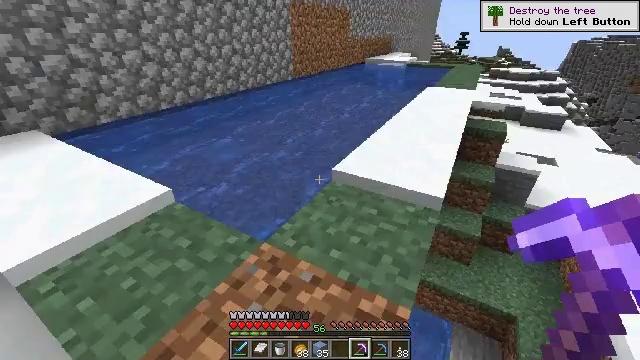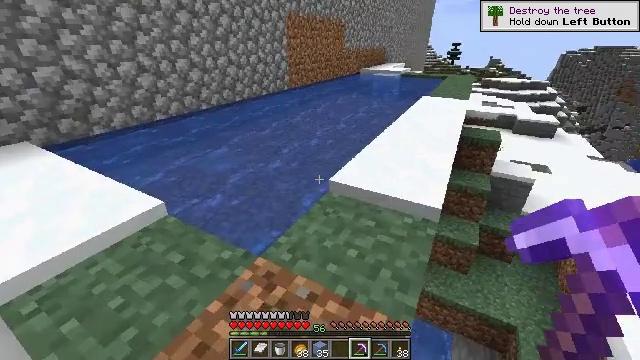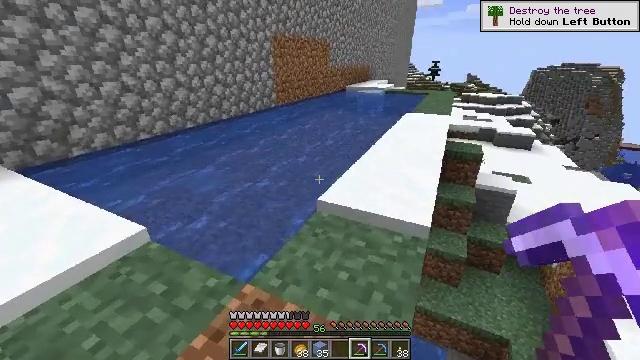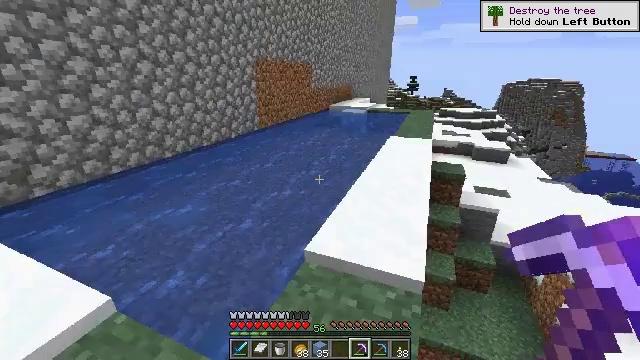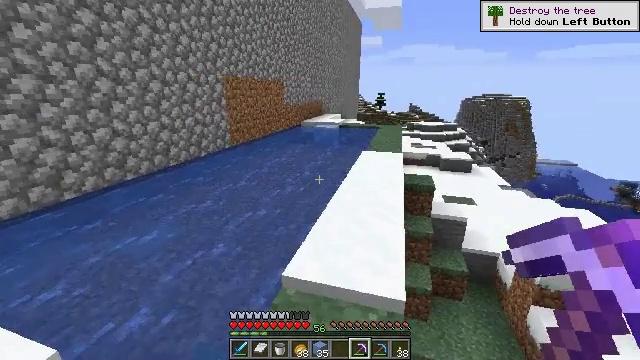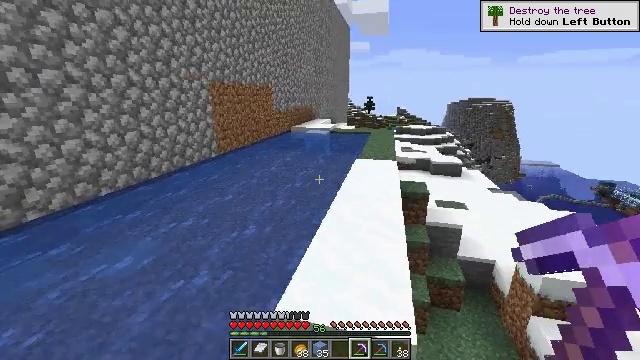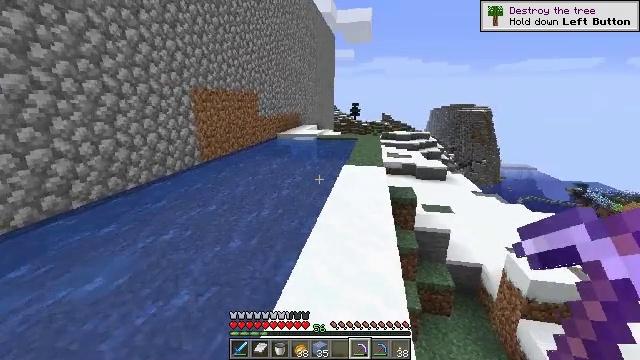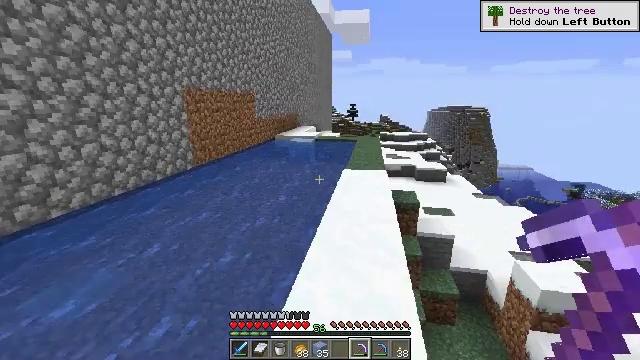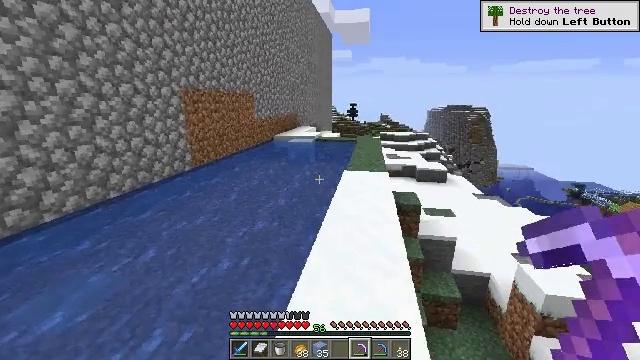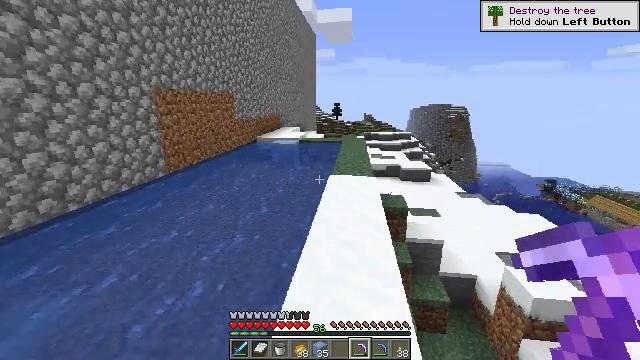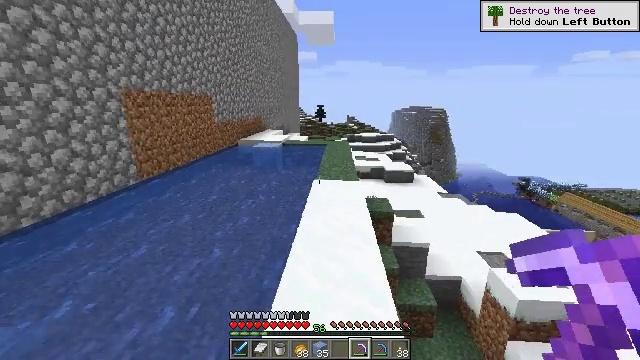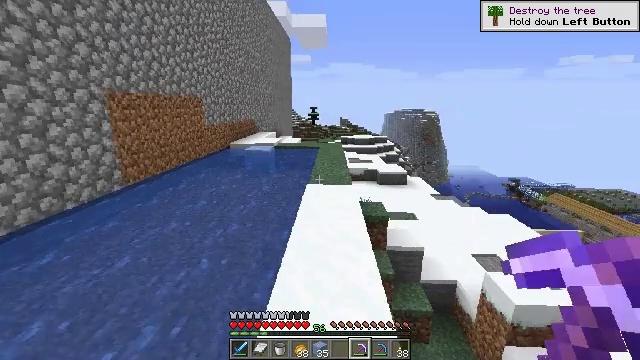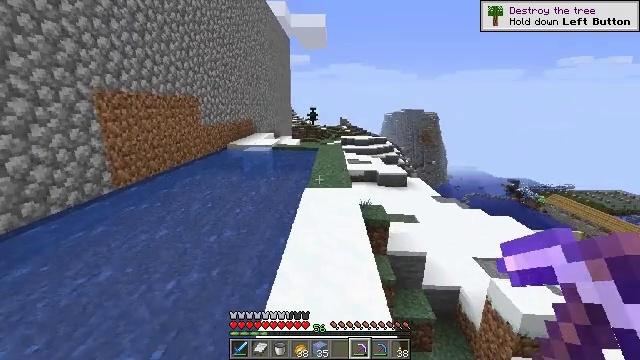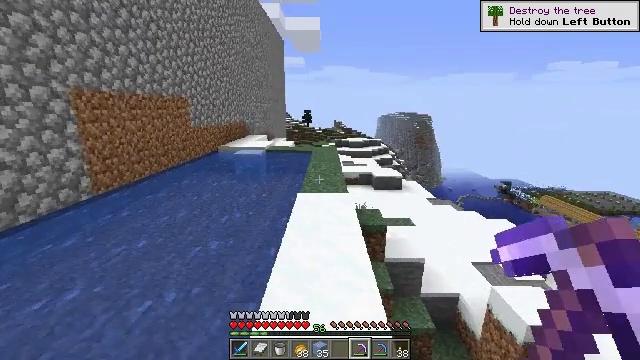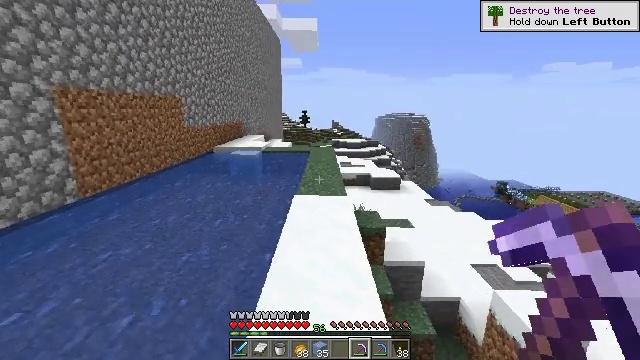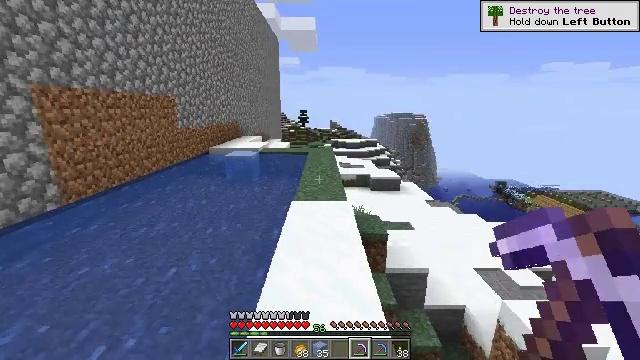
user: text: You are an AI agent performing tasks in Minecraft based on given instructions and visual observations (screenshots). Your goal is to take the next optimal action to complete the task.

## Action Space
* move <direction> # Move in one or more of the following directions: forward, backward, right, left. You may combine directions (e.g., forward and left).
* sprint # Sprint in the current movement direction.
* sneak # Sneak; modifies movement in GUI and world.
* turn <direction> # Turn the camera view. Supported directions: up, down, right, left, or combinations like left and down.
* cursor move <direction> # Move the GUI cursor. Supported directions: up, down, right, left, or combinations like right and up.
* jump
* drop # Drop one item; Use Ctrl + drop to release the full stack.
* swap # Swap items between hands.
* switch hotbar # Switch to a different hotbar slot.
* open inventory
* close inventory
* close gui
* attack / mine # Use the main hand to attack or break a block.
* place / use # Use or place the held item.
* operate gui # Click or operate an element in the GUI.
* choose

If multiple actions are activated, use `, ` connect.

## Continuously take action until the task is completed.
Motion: motion action
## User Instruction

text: Mine ice to use in an ice pathway.
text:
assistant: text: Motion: move forward, turn up
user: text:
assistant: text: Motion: move forward, turn right and up
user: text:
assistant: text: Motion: move forward, turn right and up
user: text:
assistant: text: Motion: move forward, turn right and up
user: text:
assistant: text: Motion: move forward, turn right
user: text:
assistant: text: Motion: move forward, turn right and up
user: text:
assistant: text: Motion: move forward
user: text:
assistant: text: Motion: move forward
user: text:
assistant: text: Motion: move forward, turn right
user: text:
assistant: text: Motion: move forward, turn right
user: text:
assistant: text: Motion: move forward, turn right
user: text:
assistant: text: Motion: move forward
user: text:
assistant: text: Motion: move forward, turn right
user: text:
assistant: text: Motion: move forward
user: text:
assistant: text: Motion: move forward
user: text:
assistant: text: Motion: move forward
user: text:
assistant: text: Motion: move forward
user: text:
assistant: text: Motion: move forward
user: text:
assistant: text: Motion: move forward
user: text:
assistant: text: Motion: move forward
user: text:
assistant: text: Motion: move forward
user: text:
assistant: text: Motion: move forward
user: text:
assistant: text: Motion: move forward, turn down
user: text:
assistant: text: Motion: move forward, turn left and up
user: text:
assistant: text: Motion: move forward, turn up
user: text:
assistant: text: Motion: move forward
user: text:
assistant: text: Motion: move forward, turn right and down
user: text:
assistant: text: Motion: move forward
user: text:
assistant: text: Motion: move forward
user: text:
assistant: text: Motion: move forward, turn right and down